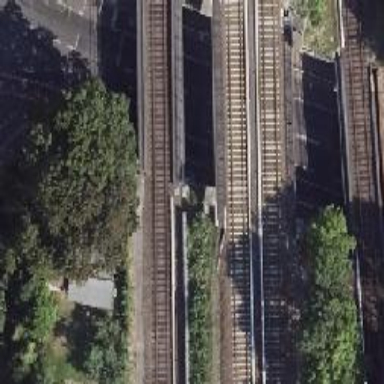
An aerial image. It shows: Bridge for electrified light rail.